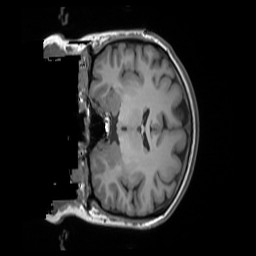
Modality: T1w
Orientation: coronal
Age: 24
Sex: female
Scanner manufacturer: siemens
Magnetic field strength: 3 T
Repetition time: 1.55 s
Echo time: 0.00234 s